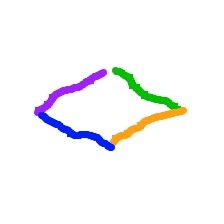
Shape: rhombus